Question: I have a container on my page with a designated width; this is so to be able to center all the buttons on the page.
I'm using 'margin-right' on the buttons, but I'm not able to fill the container with the buttons so that they go edge-to-edge with the container, else they readjust and the grid becomes 3x4 instead of the desired 4x3.
So how do I get rid of the space (margin) at the end of the buttons? I can't use a ':last-child' selector obviously.
'''
<div id="container">
<div id="months">
<div class="month-button jan" data-month="January"></div>
<div class="month-button feb" data-month="February"></div>
<div class="month-button mar" data-month="March"></div>
<div class="month-button apr" data-month="April"></div>
<div class="month-button may" data-month="May"></div>
<div class="month-button jun" data-month="June"></div>
<div class="month-button jul" data-month="July"></div>
<div class="month-button aug" data-month="August"></div>
<div class="month-button sep" data-month="September"></div>
<div class="month-button oct" data-month="October"></div>
<div class="month-button nov" data-month="November"></div>
<div class="month-button dec" data-month="December"></div>
</div>
</div>
'''
The CSS:
'''
#container {
width: 900px;
margin: 10px auto;
}
#months {
margin: 10px 5px 21px;
float: left;
}
.month-button {
width: 115px;
height: 26px;
background: url("/__resources/images/months.png");
cursor: pointer;
float: left;
margin: 8px 87px 0px 0px;
}
'''

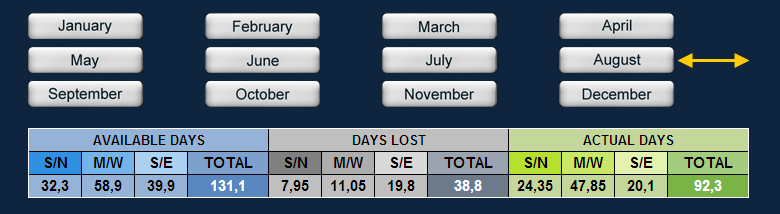
Answer: You can use <URL> to zero the right margin for every 4th element:
'''
.month-button:nth-child(4n) {
margin-right:0;
}
'''
If you need to support old browsers then I suggest manually adding a class to every 4th element such as 'zero-right-margin':
'''
.zero-right-margin {
margin-right:0;
}
'''